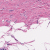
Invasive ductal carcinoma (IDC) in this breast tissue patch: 0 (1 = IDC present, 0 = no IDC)